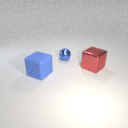
large red metal cube to the right of large blue rubber cube